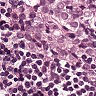
Metastatic tissue present: yes